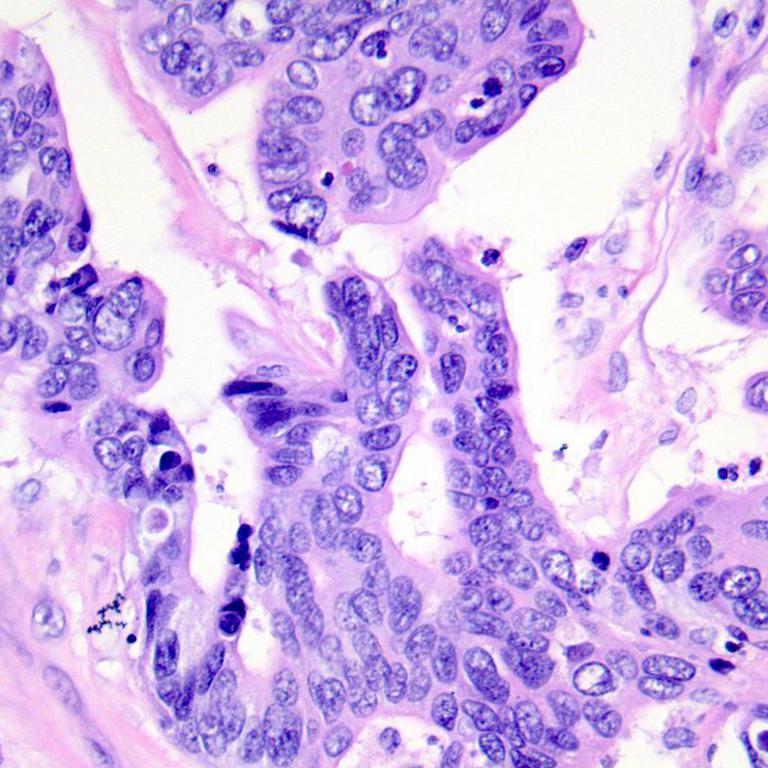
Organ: colon
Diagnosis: adenocarcinomas